Question: For some reason Xcode 4.5 and 4.4.1 have both stopped displaying indented text at the proper level if there are more than three Tab characters of leading whitespace on the lines.
Easier to show than describe:

There are five leading tabs on the line the arrow is pointing to, but Xcode is drawing it as if there were only three. Using the left and right arrow keys confirms the Tabs are there.
I have deleted the derived data associated with my projects, deleted the 'project.xcworkspace' file and 'xcuserdata' directories within the project package, mucked around with various combinations of Indentation settings in Xcode's Preferences, all to no avail.
Newly created projects exhibit the same behavior. Changing the Source Editor font preferences have no effect either. This is in OS X 10.8.1.
Help -- my brain can't understand the code when it doesn't "look right"! What else can I try?
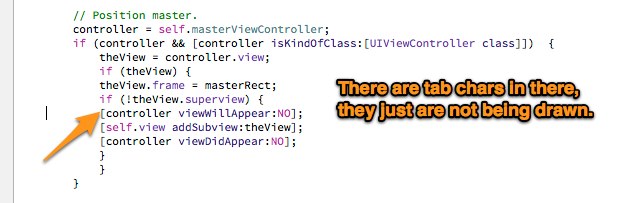
Answer: So, I filed a Radar, then heard back from a friend of mine who was having the same problem. Are you using the new SourceCode Pro font from Adobe? Your screenshot makes it look like you might be. Try switching back to a different theme and restarting Xcode? That's what I did, and it seems to be fine.